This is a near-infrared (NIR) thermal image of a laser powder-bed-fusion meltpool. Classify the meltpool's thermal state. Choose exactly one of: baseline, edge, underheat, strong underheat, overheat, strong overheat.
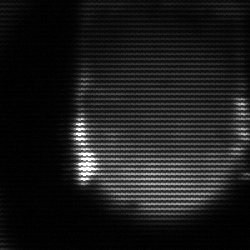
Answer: edge